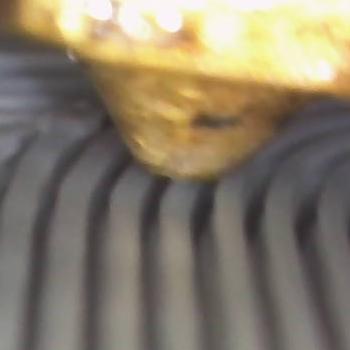
Flow rate: 54%